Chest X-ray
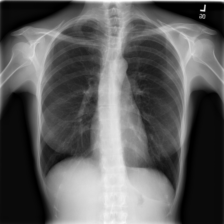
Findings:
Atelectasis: negative
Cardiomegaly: negative
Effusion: negative
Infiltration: negative
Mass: negative
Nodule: negative
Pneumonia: negative
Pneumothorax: negative
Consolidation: negative
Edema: negative
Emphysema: negative
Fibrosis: negative
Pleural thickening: negative
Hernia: negative